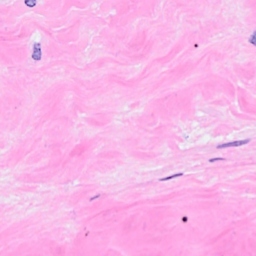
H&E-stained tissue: Breast